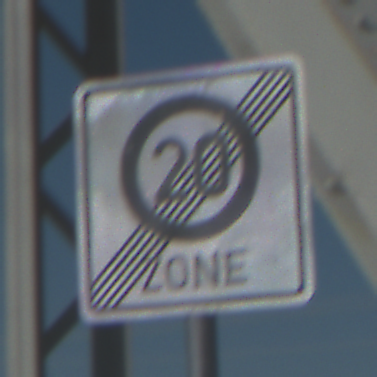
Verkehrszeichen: EndeZone20
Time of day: MorningAfternoon
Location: Outdoor (Special)
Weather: Clear
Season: NotSpecified
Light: Natural